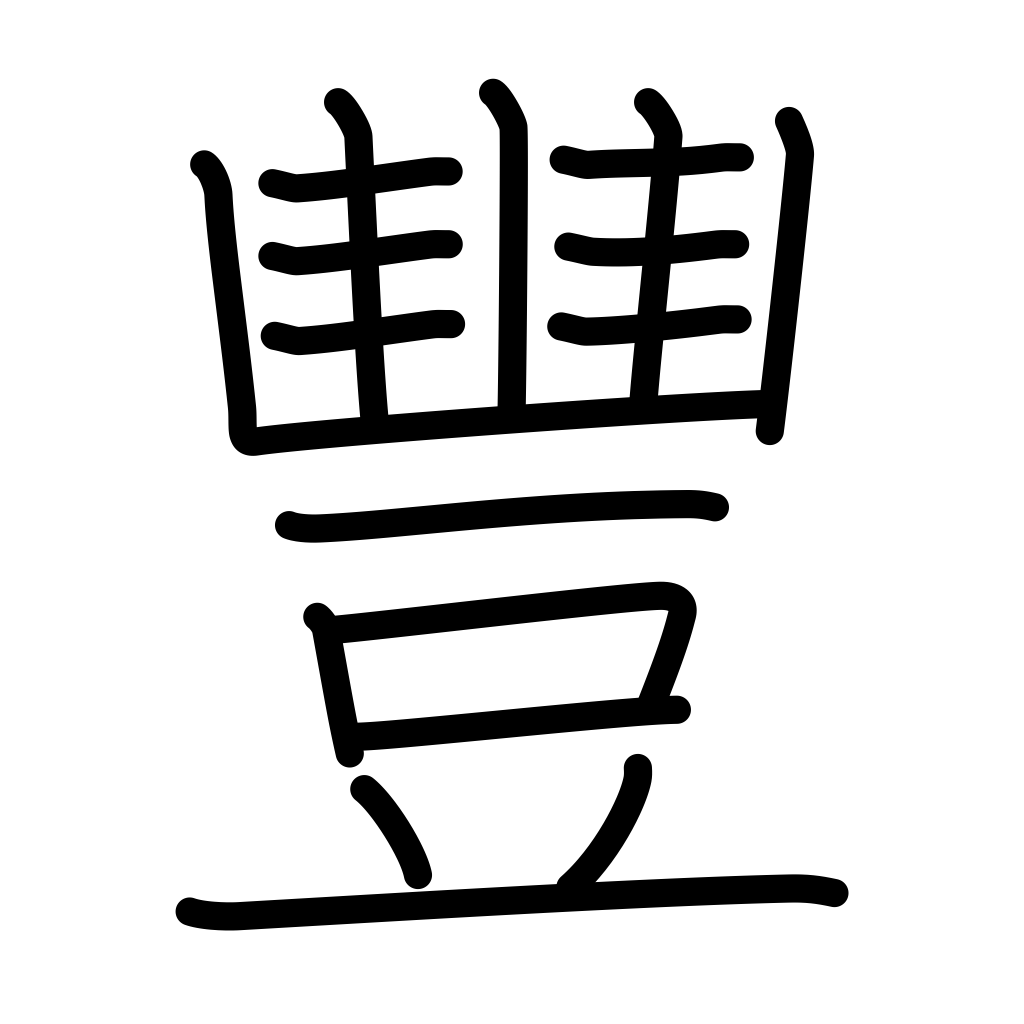
Meaning: bountiful, excellent, rich